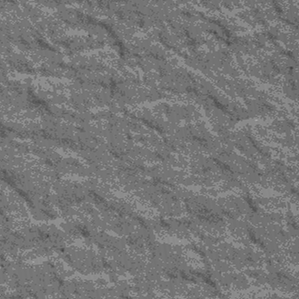
Label: frost